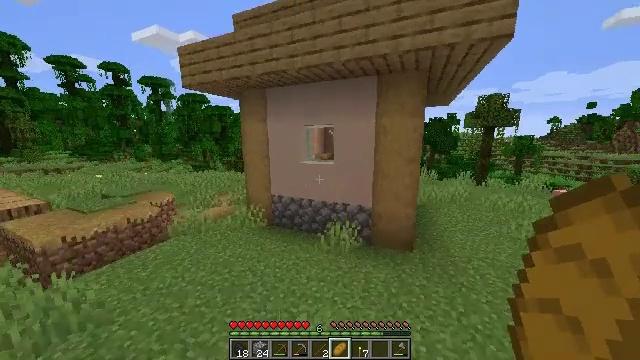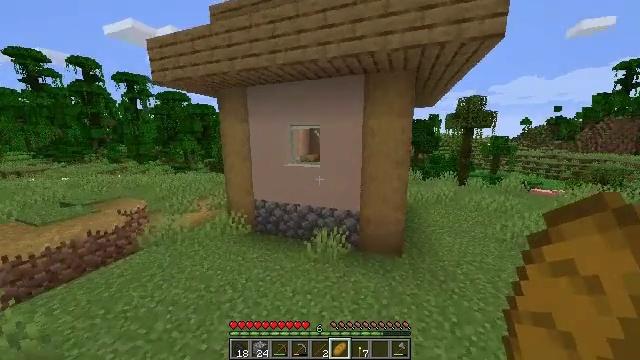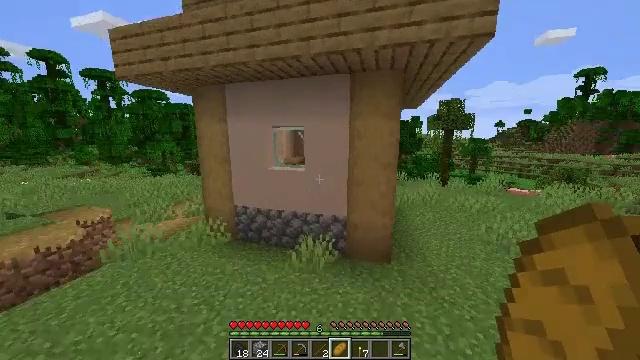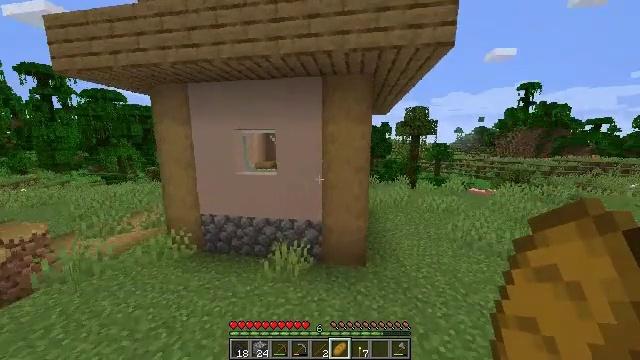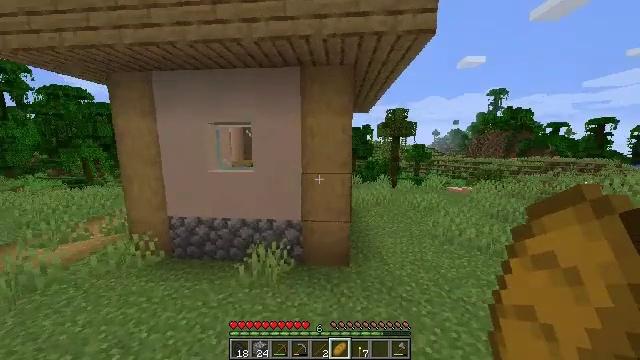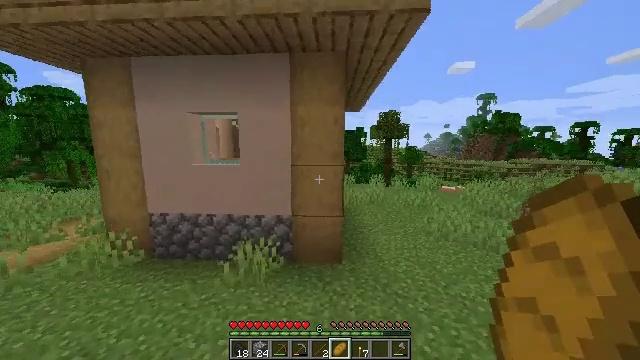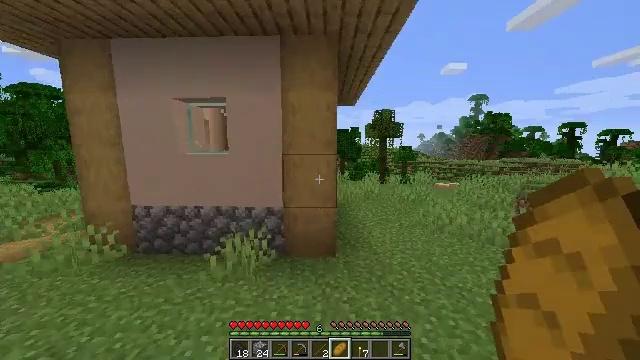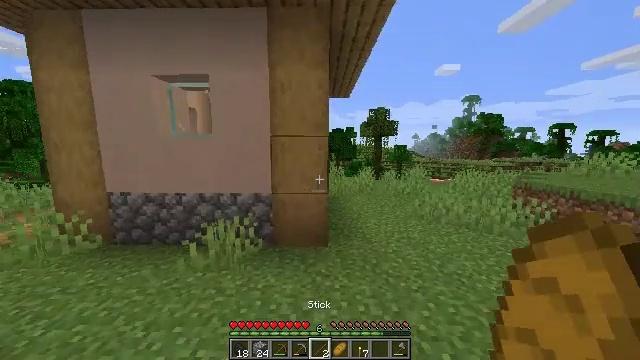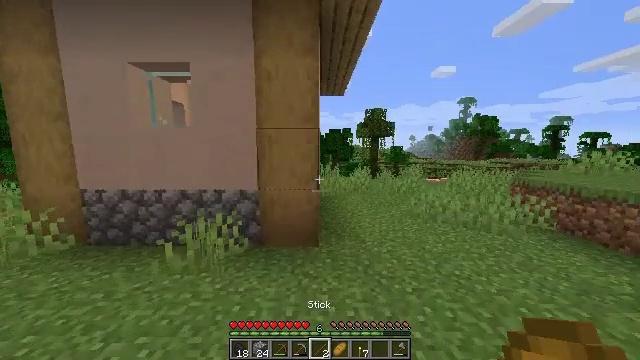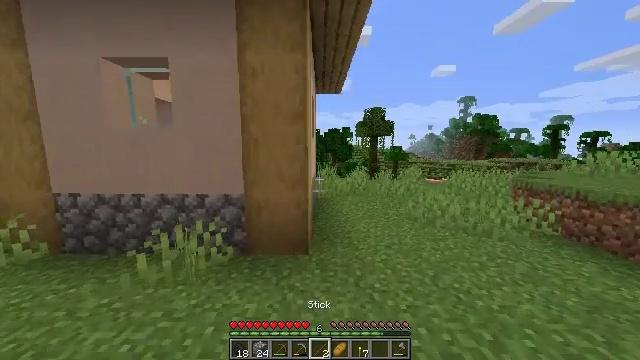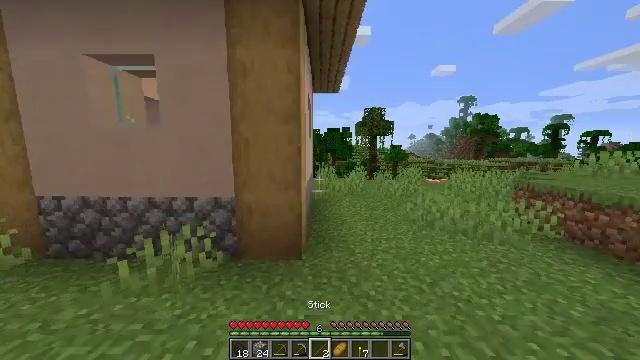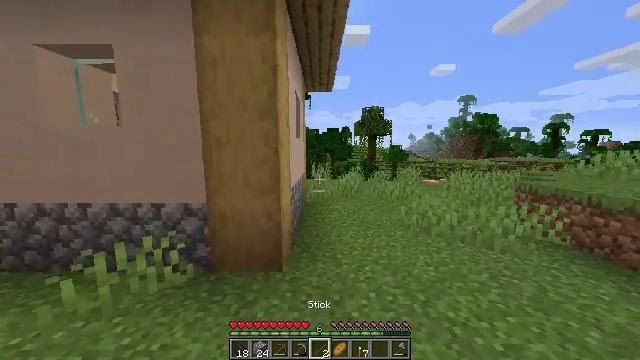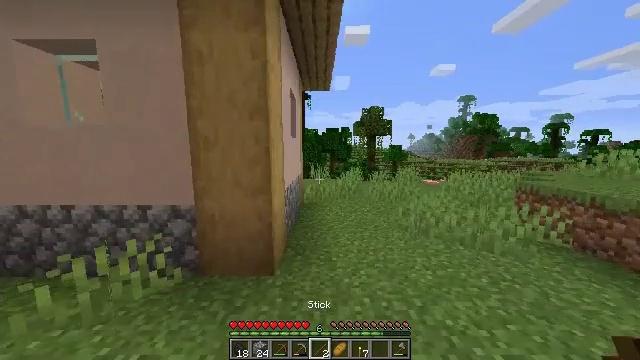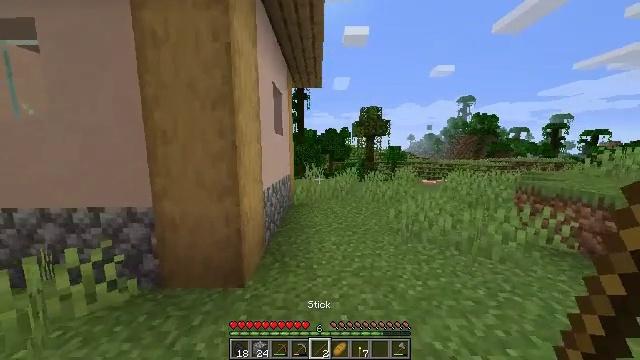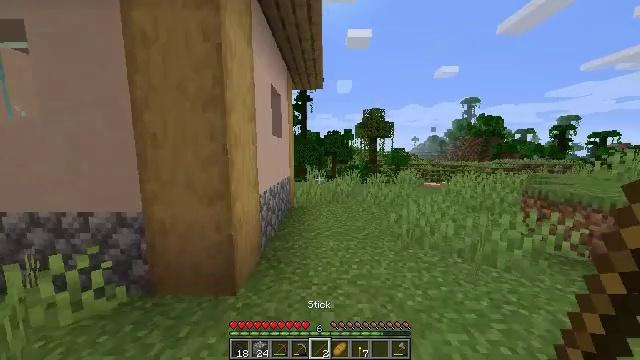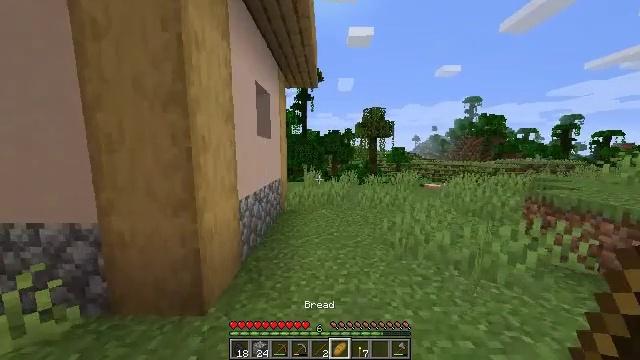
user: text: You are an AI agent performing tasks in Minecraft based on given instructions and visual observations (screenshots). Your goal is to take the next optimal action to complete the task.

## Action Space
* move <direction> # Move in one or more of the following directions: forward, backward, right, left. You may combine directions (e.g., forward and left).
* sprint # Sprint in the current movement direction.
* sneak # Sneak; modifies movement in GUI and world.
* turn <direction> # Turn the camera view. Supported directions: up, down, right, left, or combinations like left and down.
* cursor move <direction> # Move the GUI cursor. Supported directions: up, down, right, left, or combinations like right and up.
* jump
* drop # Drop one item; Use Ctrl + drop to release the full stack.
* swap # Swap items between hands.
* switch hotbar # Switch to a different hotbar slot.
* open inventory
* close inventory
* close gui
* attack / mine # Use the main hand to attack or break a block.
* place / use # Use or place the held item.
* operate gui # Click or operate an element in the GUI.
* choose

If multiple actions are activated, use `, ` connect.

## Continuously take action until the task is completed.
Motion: motion action
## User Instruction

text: Collect the brewing stand for reuse.
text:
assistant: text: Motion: move forward, turn right
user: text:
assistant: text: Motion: move forward, turn right
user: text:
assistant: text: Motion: move forward and move right, turn right and up
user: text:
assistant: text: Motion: move forward and move right, turn right
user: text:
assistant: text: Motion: move forward and move right, turn right
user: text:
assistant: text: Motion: move forward and move right, turn right
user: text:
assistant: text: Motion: move forward and move right, turn right
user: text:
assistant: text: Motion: move forward and move right
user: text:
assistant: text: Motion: move forward and move right
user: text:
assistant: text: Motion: move forward and move right
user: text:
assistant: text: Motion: move forward and move right
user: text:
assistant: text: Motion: move forward and move right
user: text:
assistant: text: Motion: move forward and move right
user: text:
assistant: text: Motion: move forward and move right
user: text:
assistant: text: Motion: move forward
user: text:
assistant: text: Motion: move forward, turn left
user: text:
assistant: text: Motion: move forward
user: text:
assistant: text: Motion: move forward, turn left
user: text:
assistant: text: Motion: move forward and move right, turn left
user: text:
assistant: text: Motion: move forward and move right, turn left and up
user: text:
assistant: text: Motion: move forward and move right, turn left
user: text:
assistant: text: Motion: move forward, turn left
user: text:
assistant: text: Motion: move forward, turn left
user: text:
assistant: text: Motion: move forward, turn left
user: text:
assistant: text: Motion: move forward, turn left
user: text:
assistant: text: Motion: move forward
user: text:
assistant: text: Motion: move forward
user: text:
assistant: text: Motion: move forward
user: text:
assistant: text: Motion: move forward
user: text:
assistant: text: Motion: move forward and move right, turn left